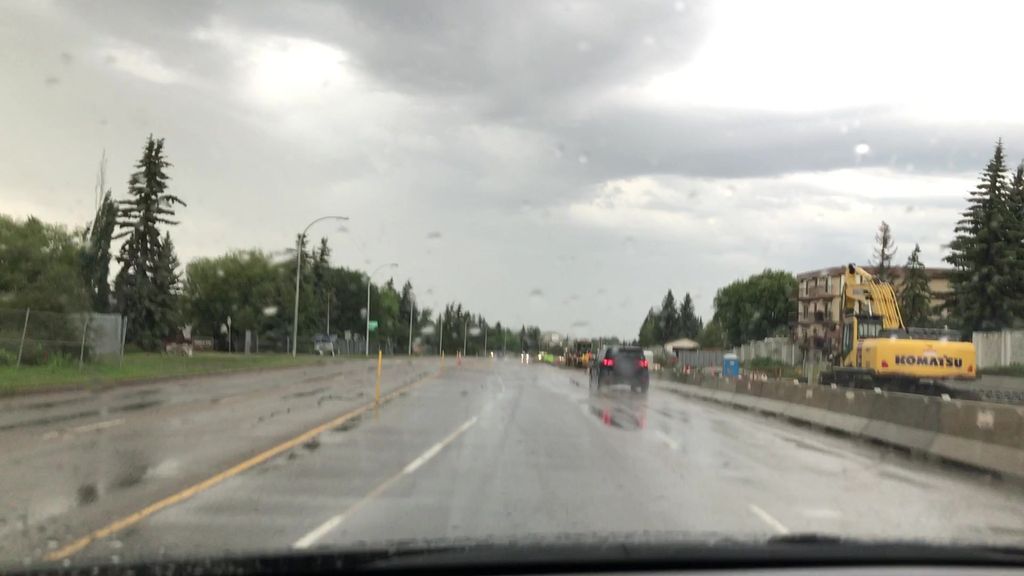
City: edmonton